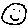
Label: smiley face